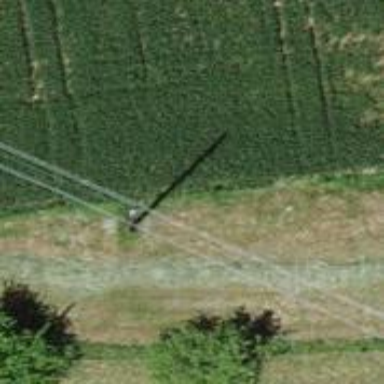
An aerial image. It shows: Utility pole as the man-made structure.